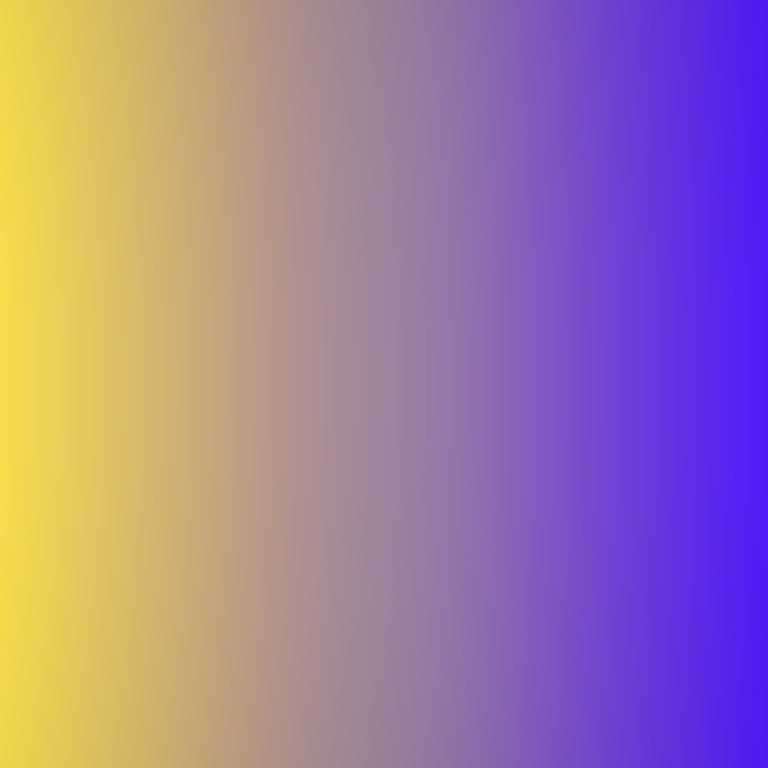
Abstract light effect, smooth gradient from golden yellow to deep blue, serene atmosphere, soft glow, no room, no furniture, no objects.